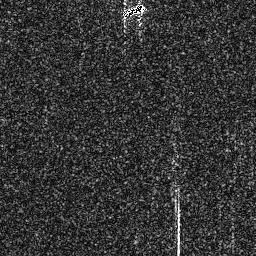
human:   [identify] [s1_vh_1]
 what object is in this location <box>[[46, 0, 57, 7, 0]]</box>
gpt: <ref>1 small ship at the top</ref>